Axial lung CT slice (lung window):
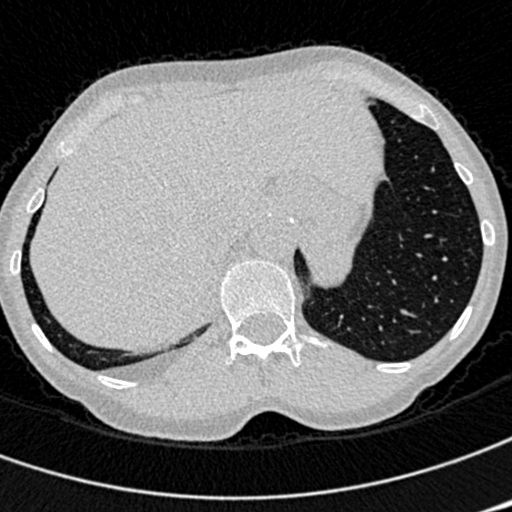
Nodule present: no